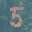
Label: 5